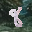
Label: 8